Field crop: maize
Growth stage: 2
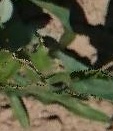
Species: maize